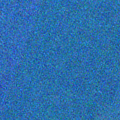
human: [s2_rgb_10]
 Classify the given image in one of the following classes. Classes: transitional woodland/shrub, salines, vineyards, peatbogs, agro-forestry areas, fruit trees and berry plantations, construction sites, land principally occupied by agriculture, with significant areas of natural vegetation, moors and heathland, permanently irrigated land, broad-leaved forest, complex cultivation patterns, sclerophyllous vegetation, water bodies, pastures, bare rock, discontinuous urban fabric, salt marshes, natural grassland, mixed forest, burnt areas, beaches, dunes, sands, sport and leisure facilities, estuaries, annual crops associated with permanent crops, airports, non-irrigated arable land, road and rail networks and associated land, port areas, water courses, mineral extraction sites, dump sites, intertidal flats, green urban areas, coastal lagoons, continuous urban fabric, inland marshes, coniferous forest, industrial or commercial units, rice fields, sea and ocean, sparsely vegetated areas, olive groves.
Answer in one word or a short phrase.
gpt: sea and ocean